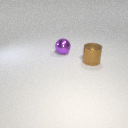
large brown metal cylinder in front of large purple metal sphere